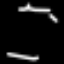
Label: octagon